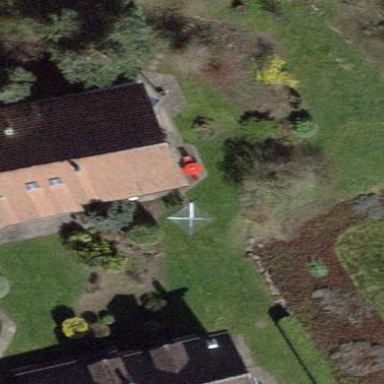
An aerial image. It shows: Detached building with gabled roof.